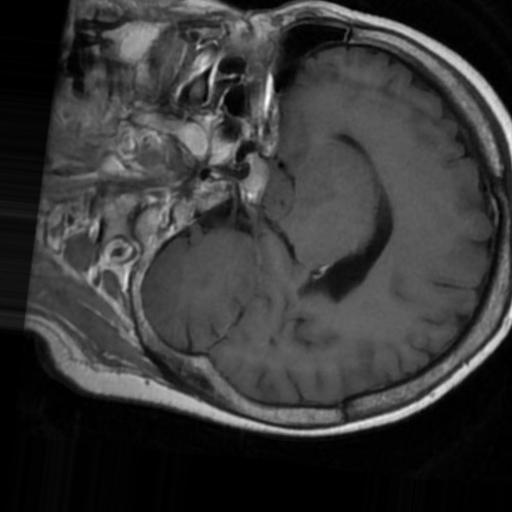
Label: brain_tumor